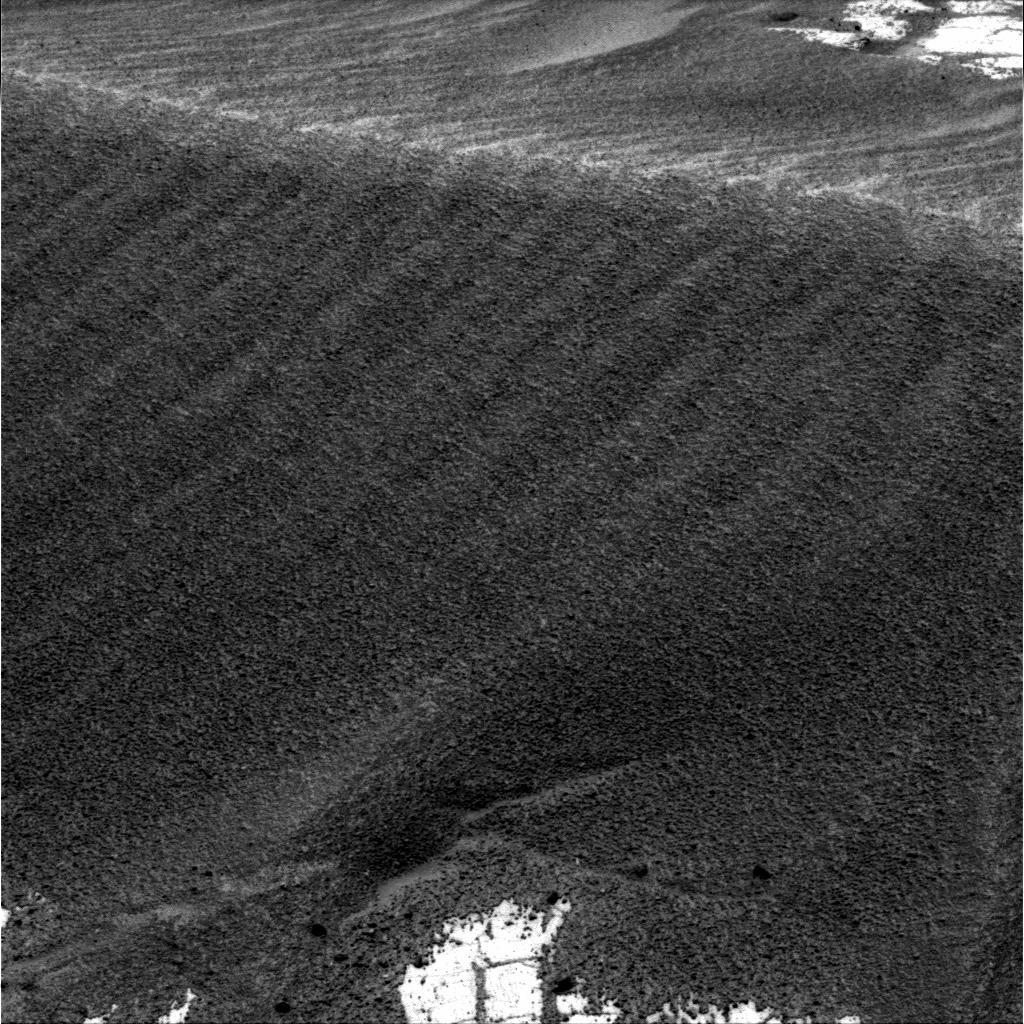
Terrain classes present: Bedrock, Gravel / Sand / Soil